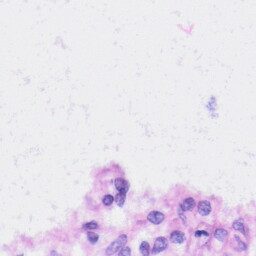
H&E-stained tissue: Liver